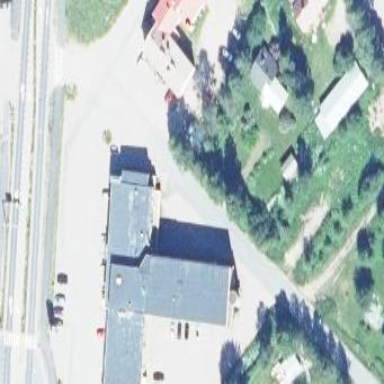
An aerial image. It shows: Hotel building.